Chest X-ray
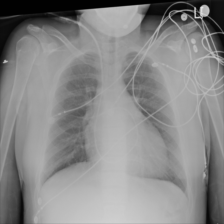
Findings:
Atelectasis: negative
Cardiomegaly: negative
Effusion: negative
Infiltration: negative
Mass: negative
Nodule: negative
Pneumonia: negative
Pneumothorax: negative
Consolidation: negative
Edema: negative
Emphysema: negative
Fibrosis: negative
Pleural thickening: negative
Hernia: negative